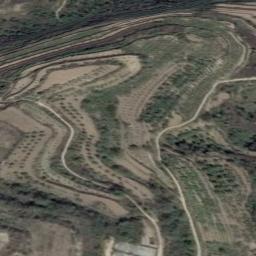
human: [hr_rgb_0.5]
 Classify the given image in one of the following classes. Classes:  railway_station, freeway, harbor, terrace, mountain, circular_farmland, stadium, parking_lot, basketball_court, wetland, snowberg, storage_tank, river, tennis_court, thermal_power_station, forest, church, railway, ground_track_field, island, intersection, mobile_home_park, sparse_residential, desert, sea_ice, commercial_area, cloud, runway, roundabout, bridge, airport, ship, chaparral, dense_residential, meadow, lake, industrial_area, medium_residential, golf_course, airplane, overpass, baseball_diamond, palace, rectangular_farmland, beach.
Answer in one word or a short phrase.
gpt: terrace